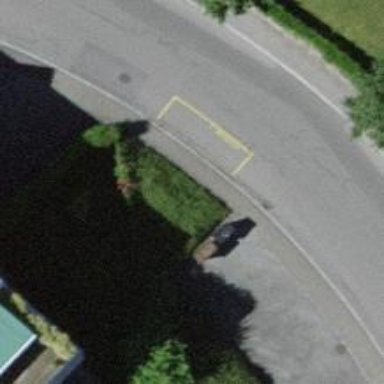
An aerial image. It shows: Parking lane.